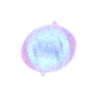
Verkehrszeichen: VerbotKraftwagen
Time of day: MorningAfternoon
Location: Outdoor (Nature)
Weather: PartlyCloudy
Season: NotSpecified
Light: Natural